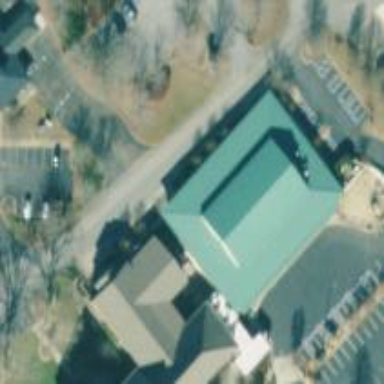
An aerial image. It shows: Beautiful church building.